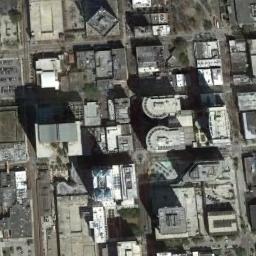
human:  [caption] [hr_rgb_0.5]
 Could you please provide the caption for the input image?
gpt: The commercial area is consist of many buildings .

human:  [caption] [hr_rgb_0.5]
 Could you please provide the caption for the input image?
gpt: There are many dense tall buildings and several roads and many trees in a business district .

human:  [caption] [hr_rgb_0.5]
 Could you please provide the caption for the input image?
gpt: Buildings vary in size and height .

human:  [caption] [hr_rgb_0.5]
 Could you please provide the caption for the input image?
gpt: A commercial area has lots of buildings of different heights and some roads go through the commercial area .

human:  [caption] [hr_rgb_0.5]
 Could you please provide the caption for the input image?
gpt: There are many white buildings on a commercial area .